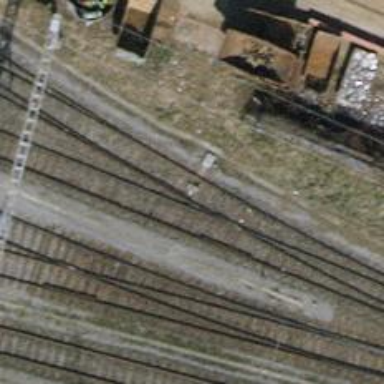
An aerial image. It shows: Railway switch.